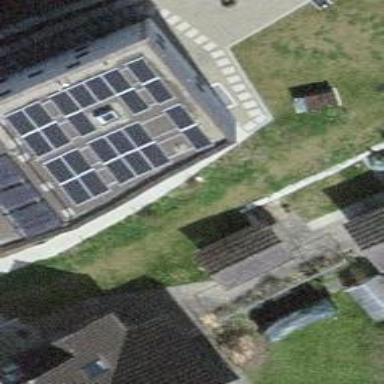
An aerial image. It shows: Solar power generator using photovoltaic panels.